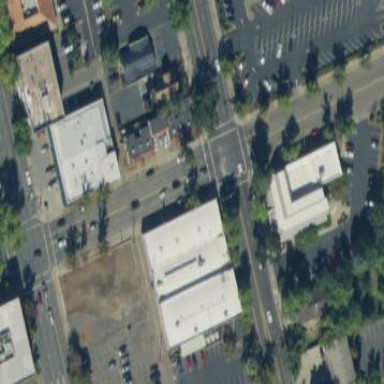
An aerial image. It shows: Commercial building.